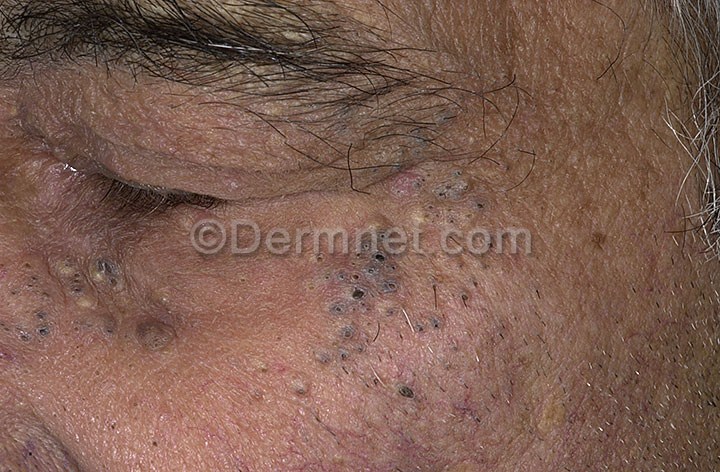
Disease: Light Diseases and Disorders of Pigmentation